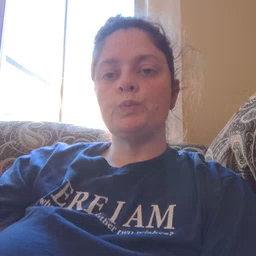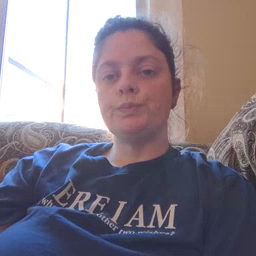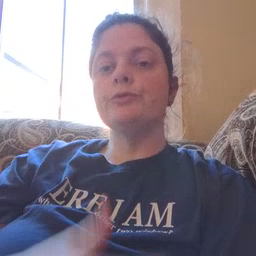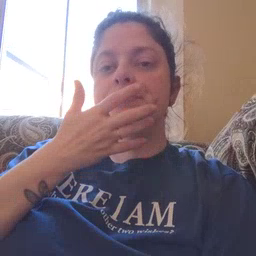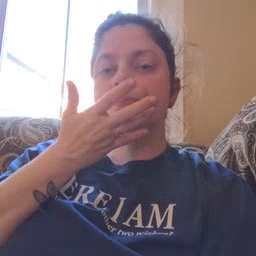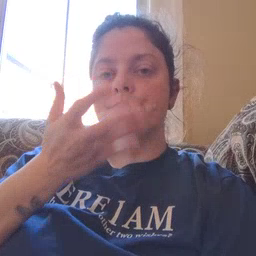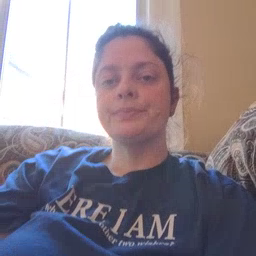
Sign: grass